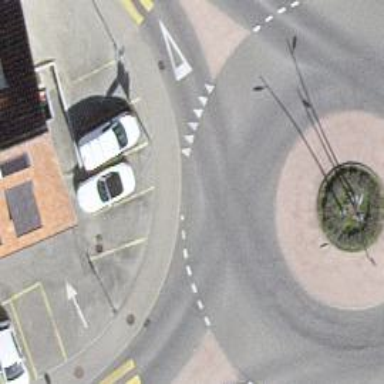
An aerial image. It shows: Secondary road leading to roundabout.